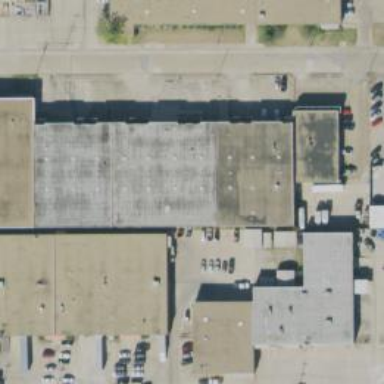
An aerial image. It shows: Warehouse.